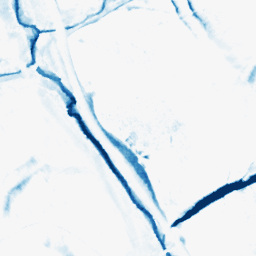
Category: morphological
Decomposition family: morphological_diamond
Decomposition parameters: operation: closing
radius: 10
Upsampling method: sinc_blackman
Upsampling parameters: scale: 8
kernel_size: 16
Upsampling scale: 8